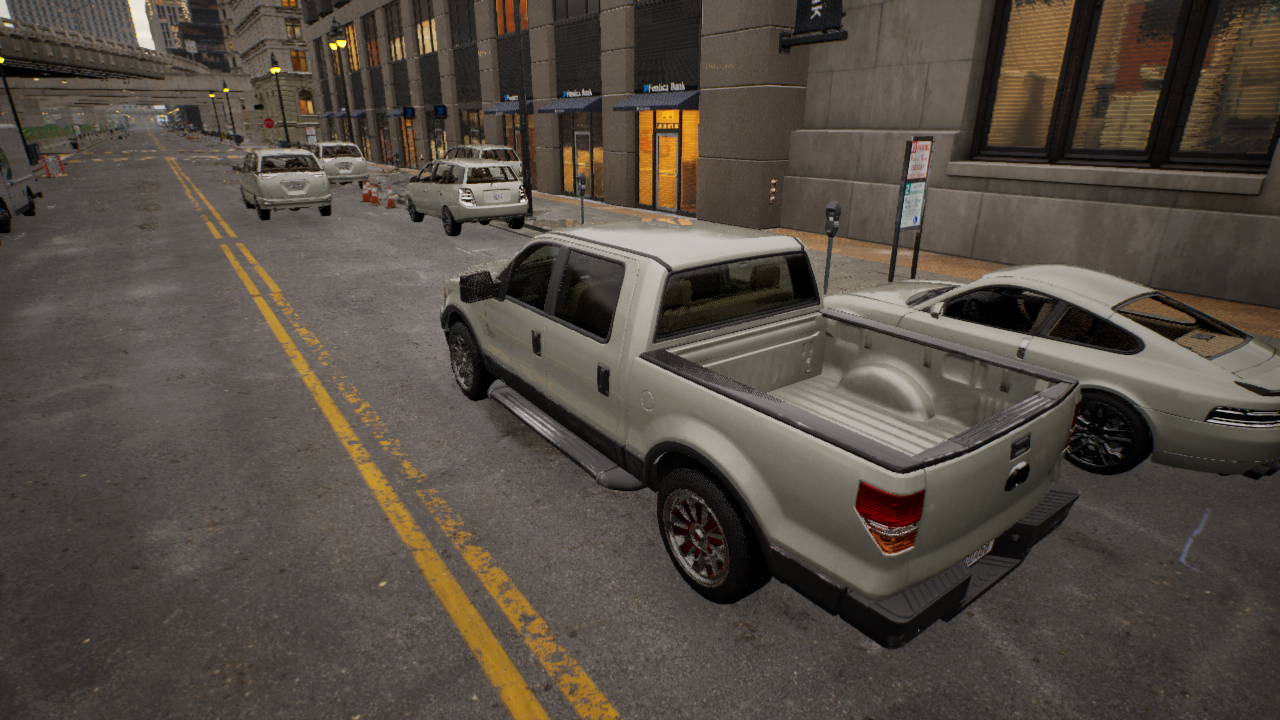
Venue: downtown
Lighting: golden hour
Vehicle rig: pickup